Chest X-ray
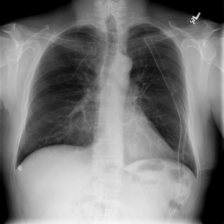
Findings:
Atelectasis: negative
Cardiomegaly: negative
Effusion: negative
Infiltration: negative
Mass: negative
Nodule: negative
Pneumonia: negative
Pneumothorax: negative
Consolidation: negative
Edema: negative
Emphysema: negative
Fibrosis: negative
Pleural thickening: negative
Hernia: negative